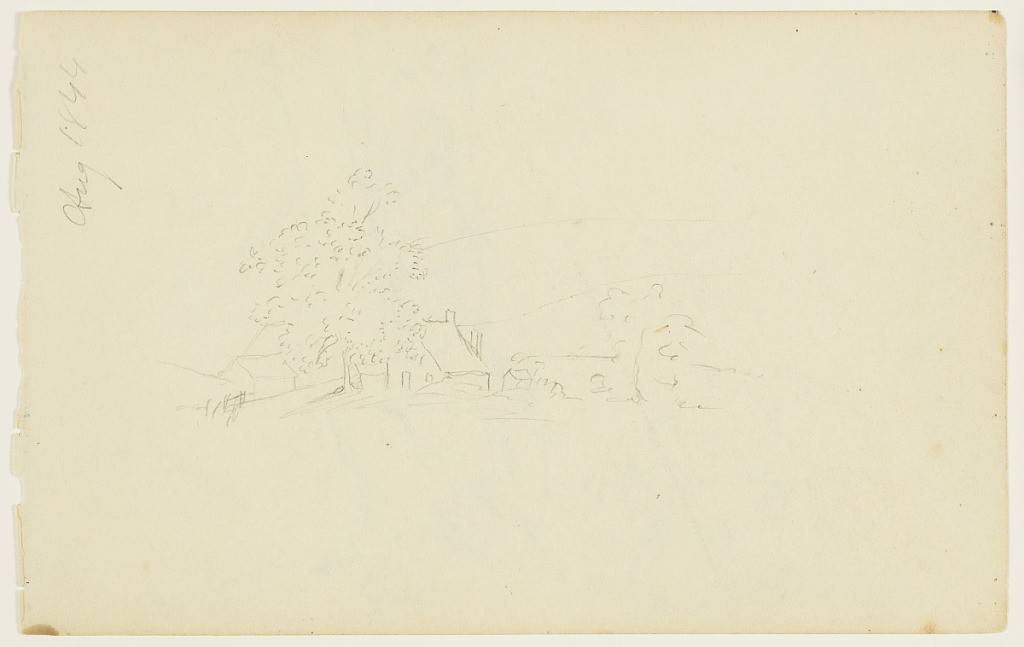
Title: Distant Farm Buildings, Catskill, New York
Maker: Frederic Edwin Church, American, 1826–1900
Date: August 1844 and August 1845
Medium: Graphite on white wove paper; verso: graphie
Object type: Drawing
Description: Landscape sketch showing, at center, a view of a farmhouse with two outbuildings on a cleared hilltop with two trees in Catskill, New York. Another building is showng behind this property, partly down the hill at left. In the background, the outlines of distant rolling hills or mountains are visible.

Verso: Lanscape and figure sketch showing a young lady--possibly Thomas Cole's daughter, Mary--sitting against a tree with a split trunk as she looks down at a pitcher and milk pail on the ground at lower left. She appears to have a robe or long coat wrapped around her shoulders and over her dress. Behind, indistinct vegetation is loosely rendered.